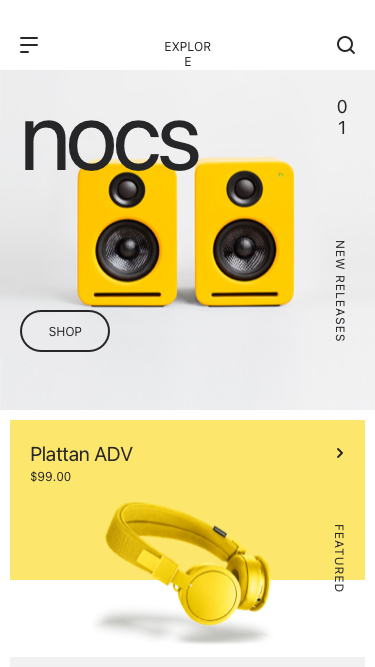
Text in this UI design:
01
nocs
new releases
$99.00
Plattan ADV
featured